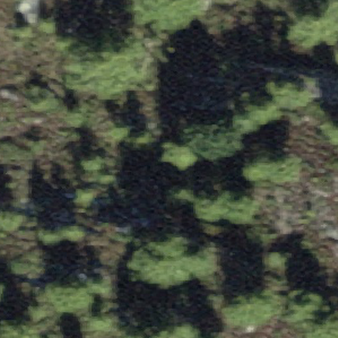
Label: other